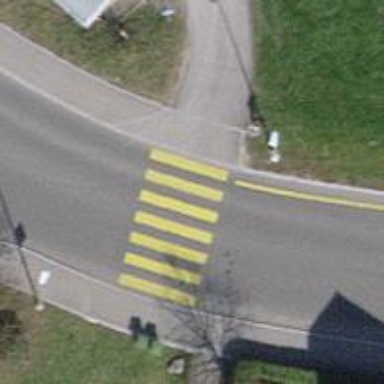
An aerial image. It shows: Marked crossing on footway.